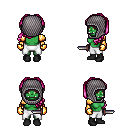
a pixel art fantasy rpg character, female body template, orc, green skin, gold arm armor, white pants, pink princess hairstyle, chain hood, gold gloves, black shoes, dagger, four views (front, back, left, right), 2x2 character sprite sheet, small pixel art, hard edges, no anti-aliasing